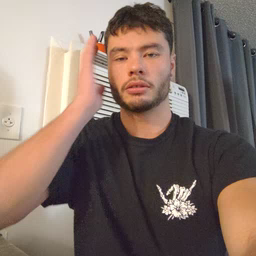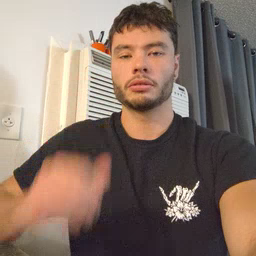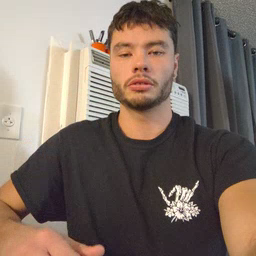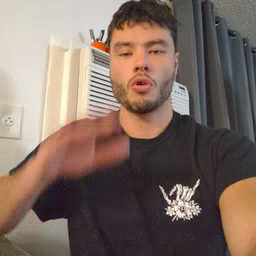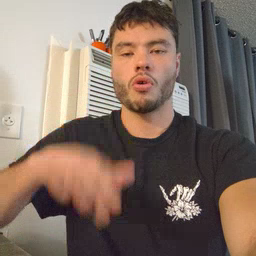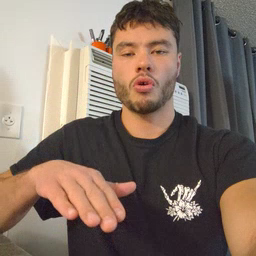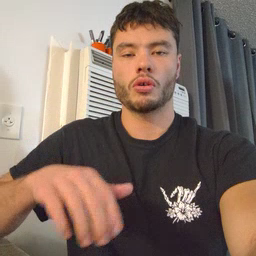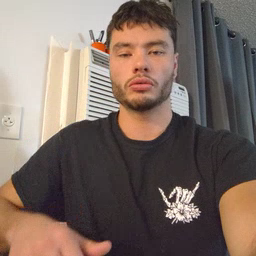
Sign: on